Field crop: maize
Growth stage: 2
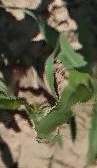
Species: maize